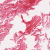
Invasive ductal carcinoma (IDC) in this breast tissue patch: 0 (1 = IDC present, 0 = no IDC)